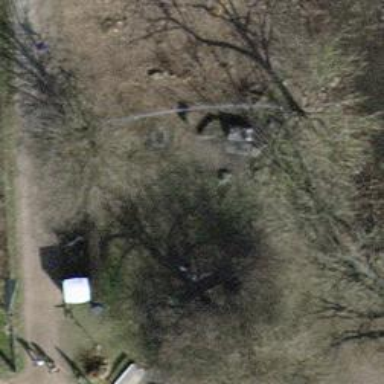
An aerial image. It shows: BBQ amenity.